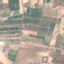
Land use / land cover class: PermanentCrop